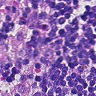
Metastatic tissue present: no